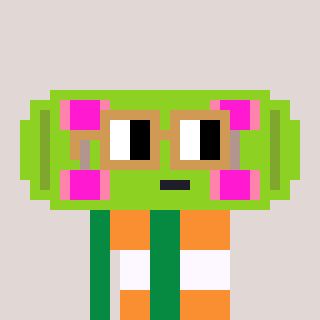
a pixel art character with square brown glasses, a skateboard-shaped head and a green-colored body on a warm background